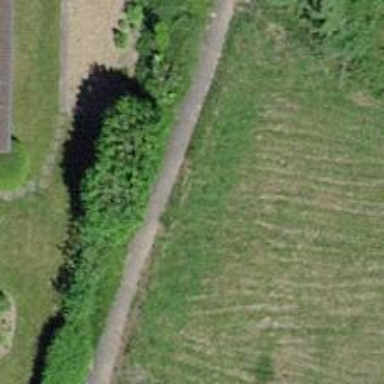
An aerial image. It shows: Path.